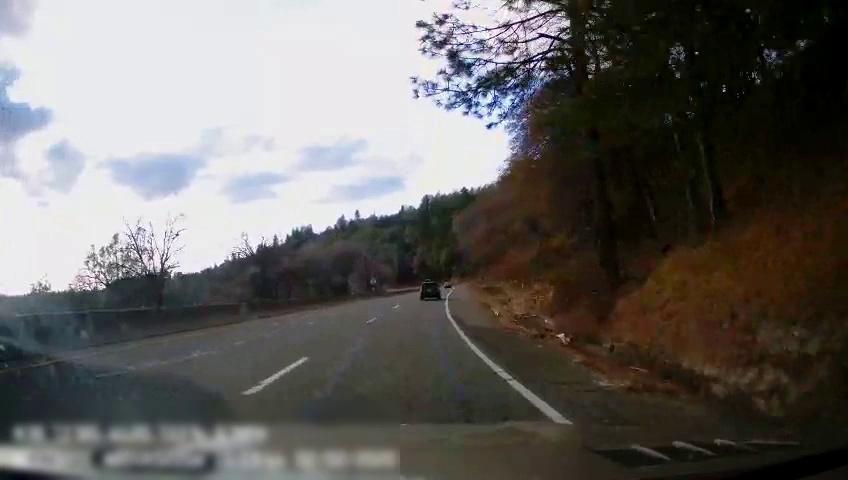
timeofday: Day
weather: Cloudy
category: Drivable Space
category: Vehicles | SUV
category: Vehicles | Car
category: Lanes | Alternate Lane
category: Lanes | Current Lane
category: Lanes | Alternate Lane
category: Lanes | Current Lane